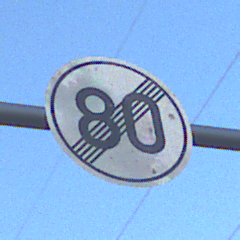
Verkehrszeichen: EndeGeschwindigkeit80
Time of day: Dawn
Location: Outdoor (Nature)
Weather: Clear
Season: NotSpecified
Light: Natural